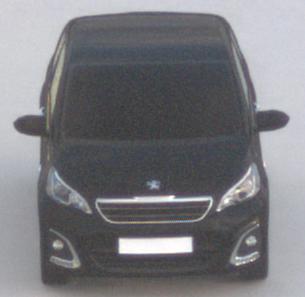
Make: Peugeot
Model: 108 1.0 VTi 68
Detailed model: 108
Model produced from: 2015/03
Model produced until: 2016/10
Doors: 3
Color: black
Road condition: dry road
Daytime: sunrise or sunset
Contrast: low contrast